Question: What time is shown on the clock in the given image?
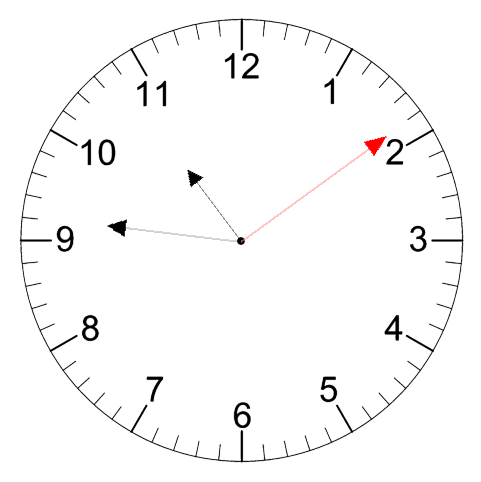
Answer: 10:46:09